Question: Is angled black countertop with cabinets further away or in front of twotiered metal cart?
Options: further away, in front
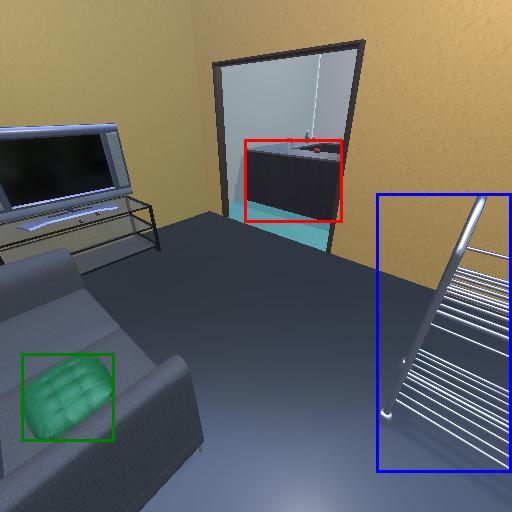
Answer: further away